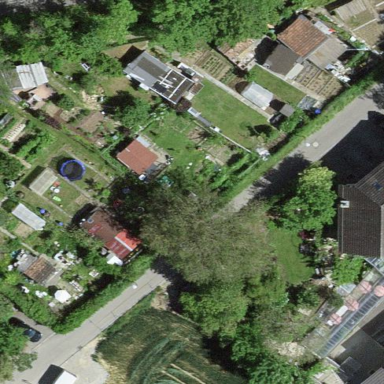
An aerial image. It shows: Allotments area.